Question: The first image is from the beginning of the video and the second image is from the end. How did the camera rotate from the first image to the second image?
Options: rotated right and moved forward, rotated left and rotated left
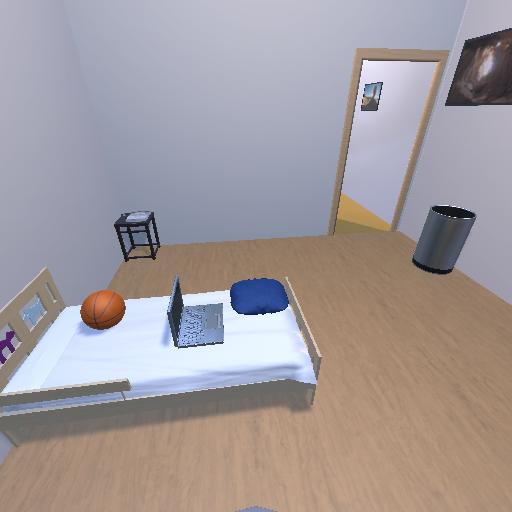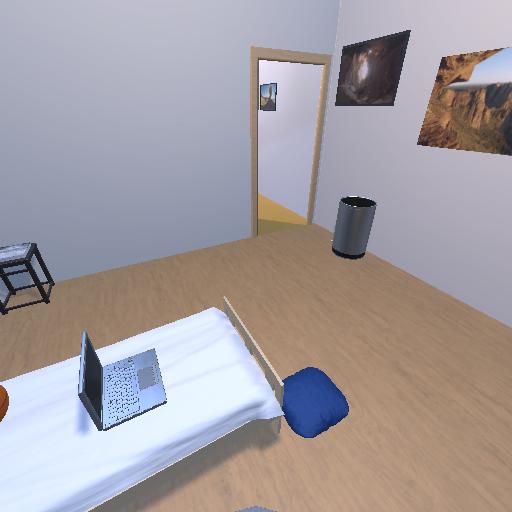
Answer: rotated right and moved forward